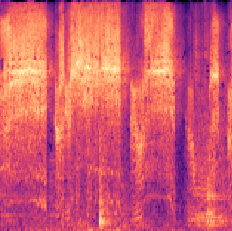
Sound class: Pig